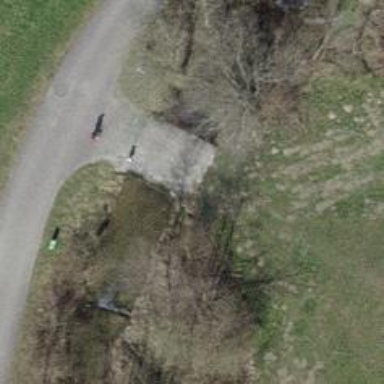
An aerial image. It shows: Track road with bridge.